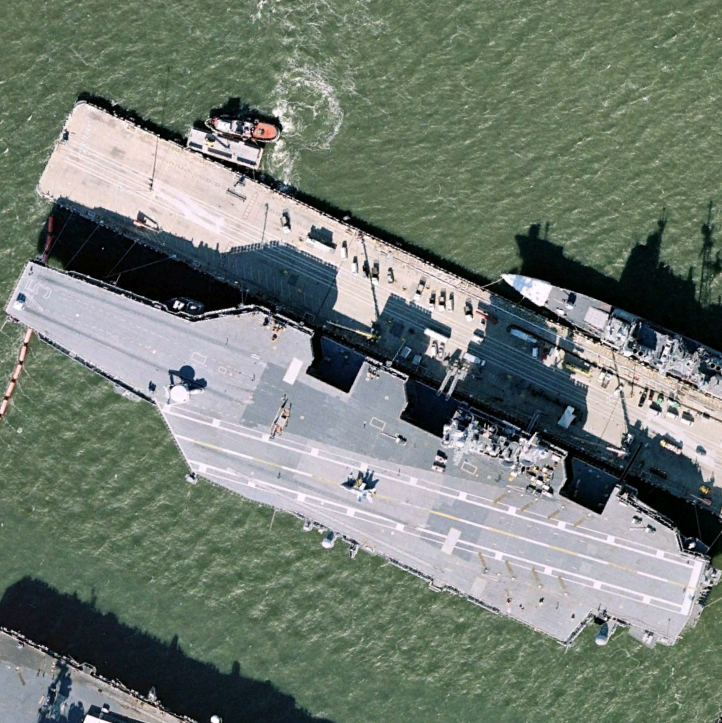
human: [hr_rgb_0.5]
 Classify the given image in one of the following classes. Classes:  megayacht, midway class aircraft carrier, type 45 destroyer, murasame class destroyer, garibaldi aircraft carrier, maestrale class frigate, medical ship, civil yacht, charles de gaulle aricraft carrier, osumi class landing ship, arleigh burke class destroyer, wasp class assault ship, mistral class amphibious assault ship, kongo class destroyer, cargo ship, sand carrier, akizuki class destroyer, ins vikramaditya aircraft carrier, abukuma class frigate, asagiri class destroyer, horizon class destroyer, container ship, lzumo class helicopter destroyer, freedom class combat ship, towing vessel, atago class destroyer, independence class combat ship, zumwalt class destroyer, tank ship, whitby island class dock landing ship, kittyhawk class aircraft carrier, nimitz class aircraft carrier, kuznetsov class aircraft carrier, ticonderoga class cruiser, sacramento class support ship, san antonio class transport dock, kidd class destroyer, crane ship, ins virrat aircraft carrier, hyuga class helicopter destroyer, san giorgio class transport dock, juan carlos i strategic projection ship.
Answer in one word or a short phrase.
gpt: Nimitz class aircraft carrier